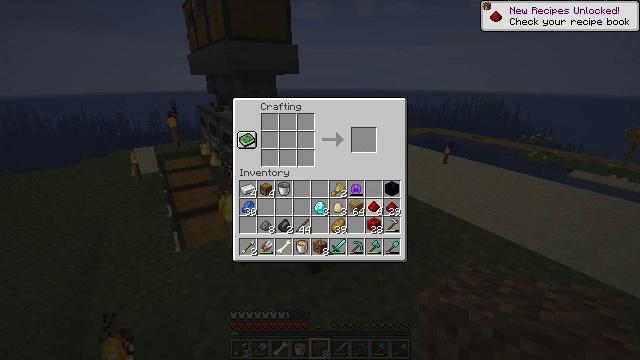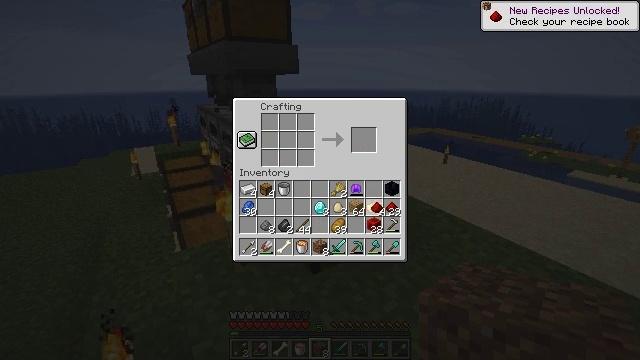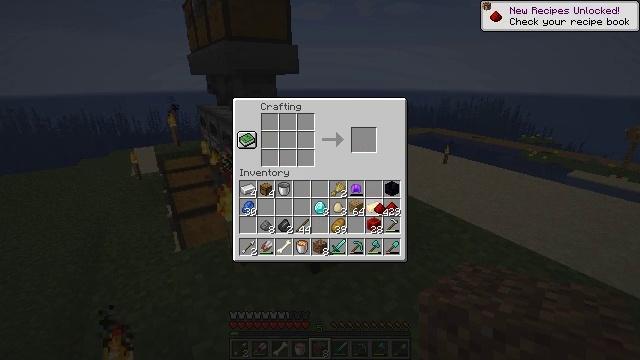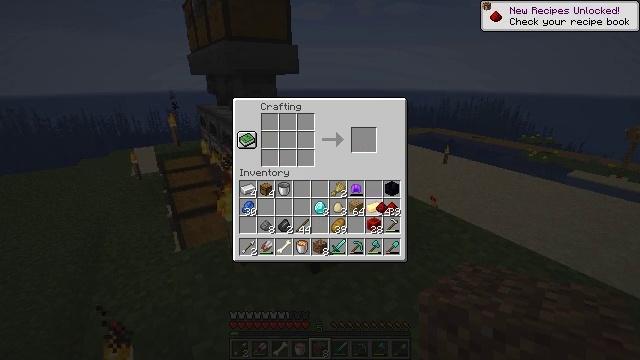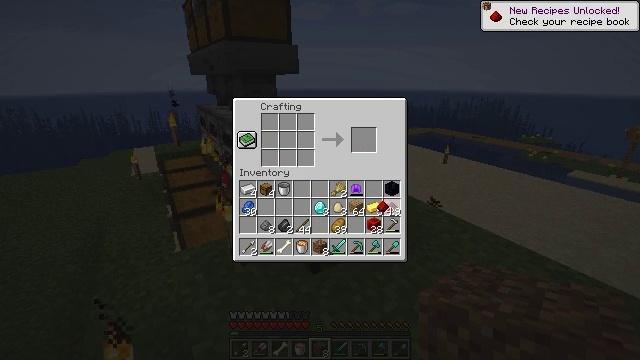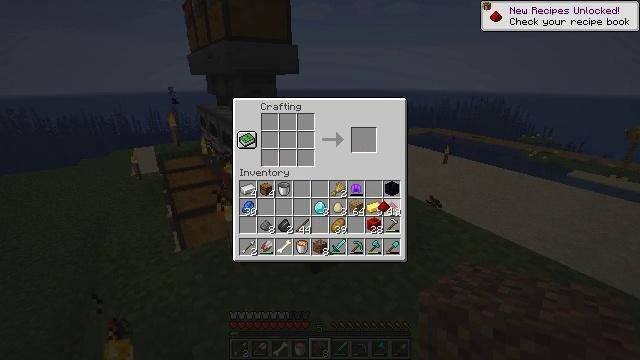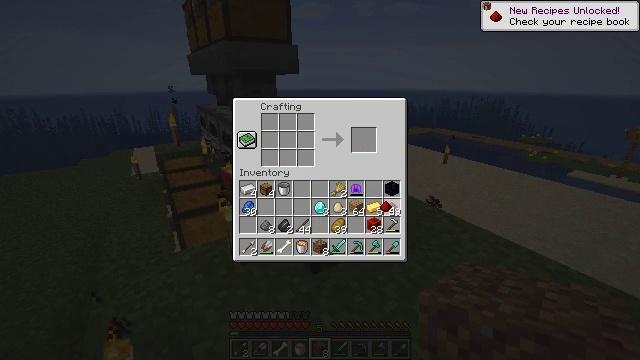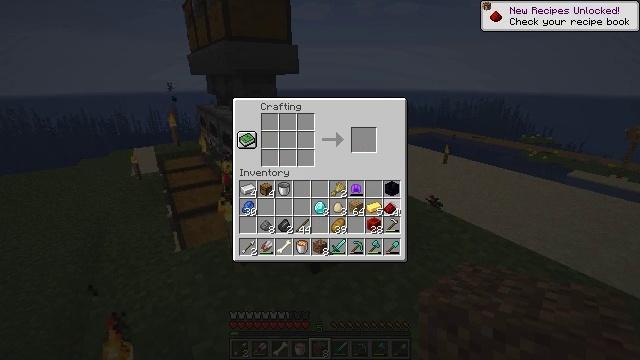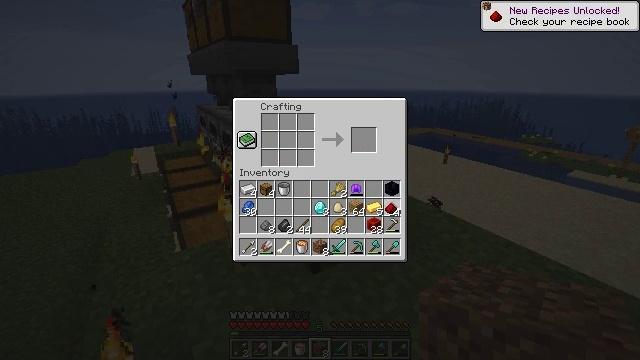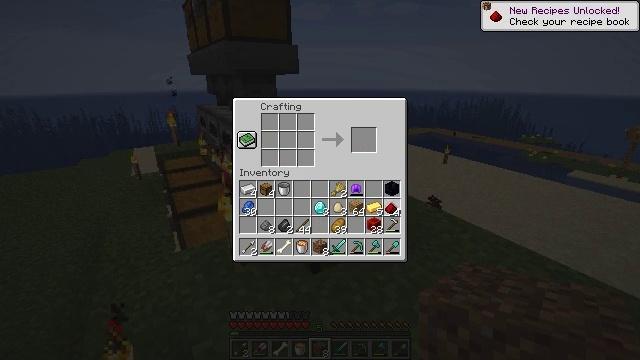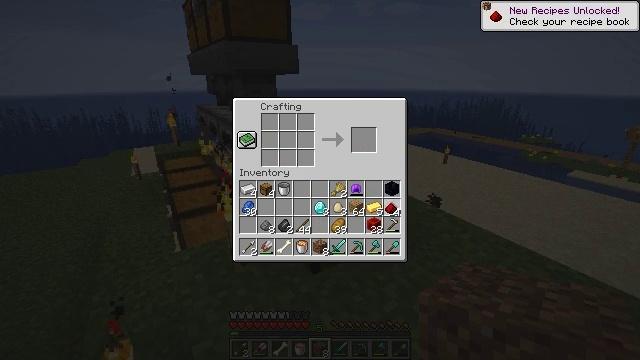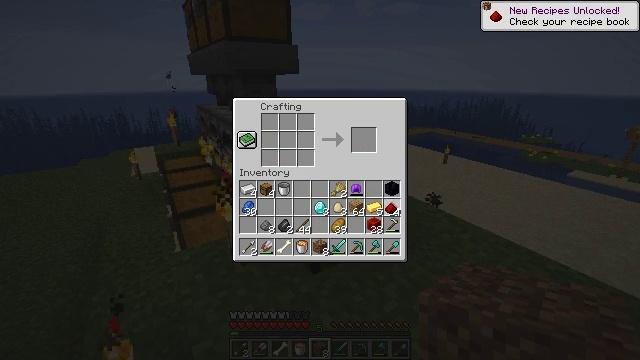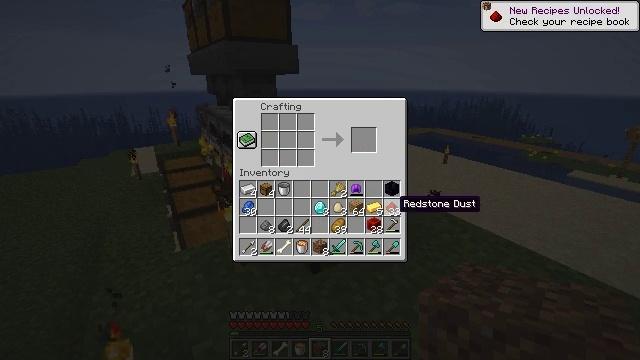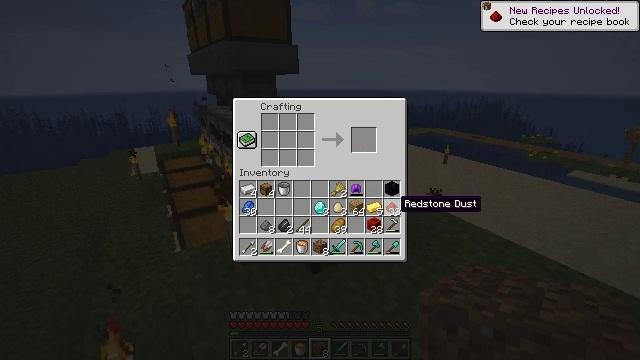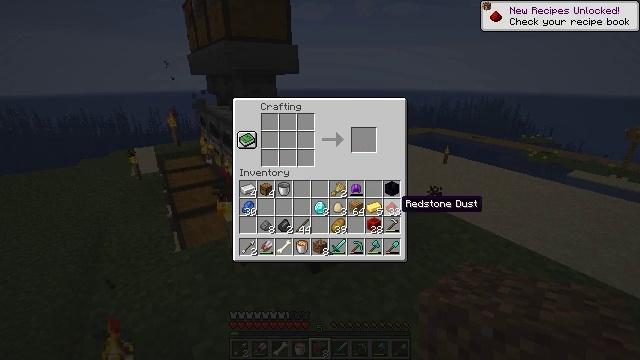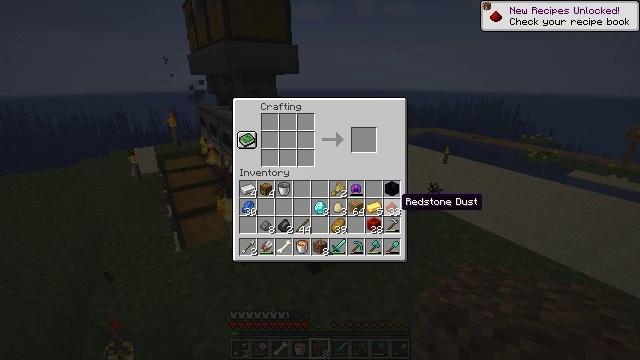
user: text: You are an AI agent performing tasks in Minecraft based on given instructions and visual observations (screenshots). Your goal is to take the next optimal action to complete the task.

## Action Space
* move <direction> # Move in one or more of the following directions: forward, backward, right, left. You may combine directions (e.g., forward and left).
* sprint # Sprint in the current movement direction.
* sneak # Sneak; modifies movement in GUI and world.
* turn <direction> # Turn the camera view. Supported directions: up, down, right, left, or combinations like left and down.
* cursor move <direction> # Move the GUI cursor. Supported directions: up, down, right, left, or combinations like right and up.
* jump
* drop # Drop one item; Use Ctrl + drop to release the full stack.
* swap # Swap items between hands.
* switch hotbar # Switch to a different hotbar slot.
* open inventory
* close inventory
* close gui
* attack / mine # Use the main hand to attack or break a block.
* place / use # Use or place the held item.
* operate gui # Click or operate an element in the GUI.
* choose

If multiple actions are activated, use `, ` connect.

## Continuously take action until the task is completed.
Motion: motion action
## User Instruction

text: Fill the crafting grid with redstone dust to get a redstone block.
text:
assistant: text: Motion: no_op
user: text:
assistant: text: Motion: no_op
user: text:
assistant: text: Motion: no_op
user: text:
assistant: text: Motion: no_op
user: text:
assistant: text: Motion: no_op
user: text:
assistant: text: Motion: no_op
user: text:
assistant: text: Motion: no_op
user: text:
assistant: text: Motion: no_op
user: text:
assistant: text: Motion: operate gui
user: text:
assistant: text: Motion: operate gui
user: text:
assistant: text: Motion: operate gui
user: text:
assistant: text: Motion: no_op
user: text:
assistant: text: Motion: no_op
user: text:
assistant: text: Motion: no_op
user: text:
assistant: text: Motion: no_op
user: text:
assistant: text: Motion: no_op
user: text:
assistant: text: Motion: no_op
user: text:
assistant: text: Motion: operate gui
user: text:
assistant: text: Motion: operate gui
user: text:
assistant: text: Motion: operate gui
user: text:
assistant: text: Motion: cursor move left
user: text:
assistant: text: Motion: cursor move left and up
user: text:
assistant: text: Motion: cursor move left and up
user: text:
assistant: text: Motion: cursor move left and up
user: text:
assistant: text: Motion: cursor move left
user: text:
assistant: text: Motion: cursor move left
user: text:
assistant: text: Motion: no_op
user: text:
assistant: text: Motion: no_op
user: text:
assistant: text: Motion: no_op
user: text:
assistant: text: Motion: no_op